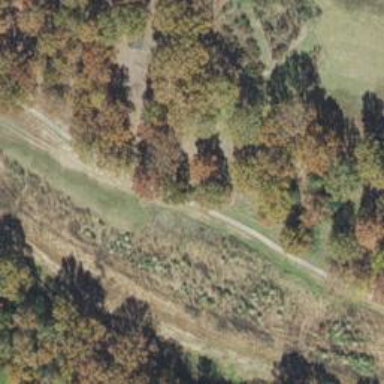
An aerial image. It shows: Disc golf basket.